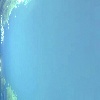
Label: water